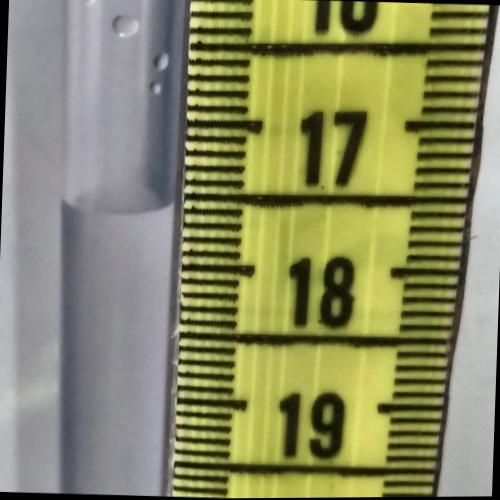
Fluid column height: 17.6 cm